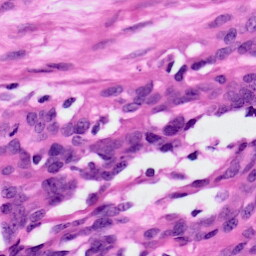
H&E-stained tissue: Ovarian